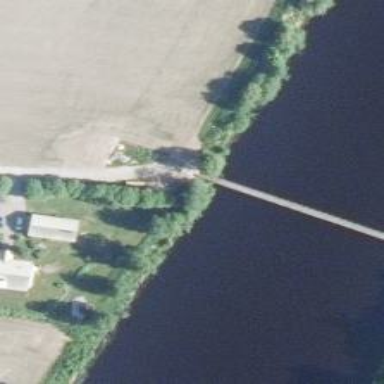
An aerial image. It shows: Path on simple-suspension bridge.